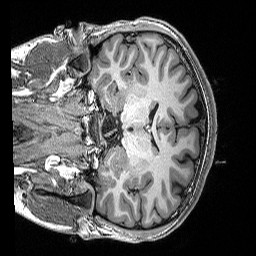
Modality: T1w
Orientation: coronal
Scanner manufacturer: siemens
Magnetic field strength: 3 T
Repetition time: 2.53 s
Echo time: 0.0033 s